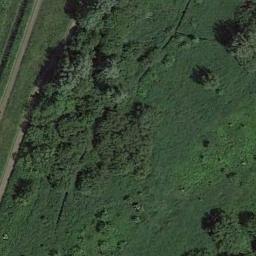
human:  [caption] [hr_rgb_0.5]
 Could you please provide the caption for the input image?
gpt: There are many trees on the meadow .

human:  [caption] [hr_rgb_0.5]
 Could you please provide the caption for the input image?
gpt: The entire image is dominated by grass .

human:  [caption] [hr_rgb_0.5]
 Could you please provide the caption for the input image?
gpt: This meadow has dense grasses and some trees .

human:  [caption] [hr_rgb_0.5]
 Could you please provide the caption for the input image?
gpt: There are some trees on the meadow .

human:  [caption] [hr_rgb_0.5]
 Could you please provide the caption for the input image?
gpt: There are many green bushes on the green meadow .